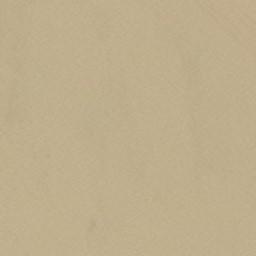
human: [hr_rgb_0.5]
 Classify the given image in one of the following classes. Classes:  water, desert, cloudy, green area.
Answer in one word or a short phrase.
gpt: desert